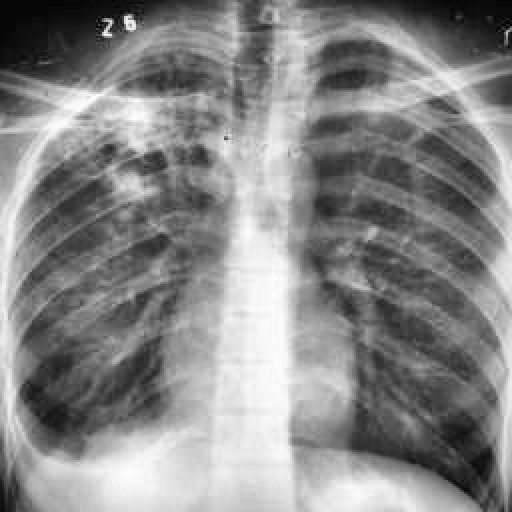
Finding: TUBERCULOSIS